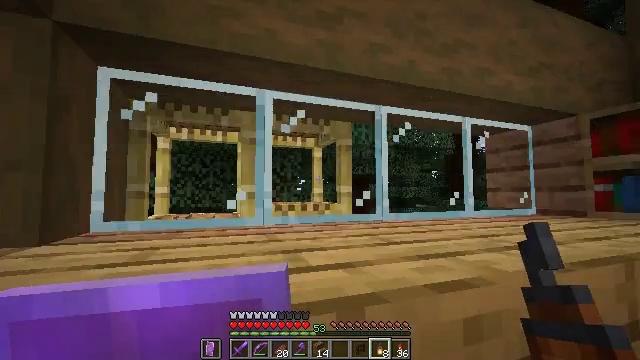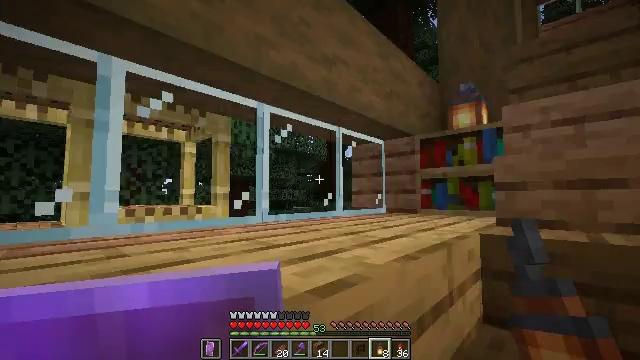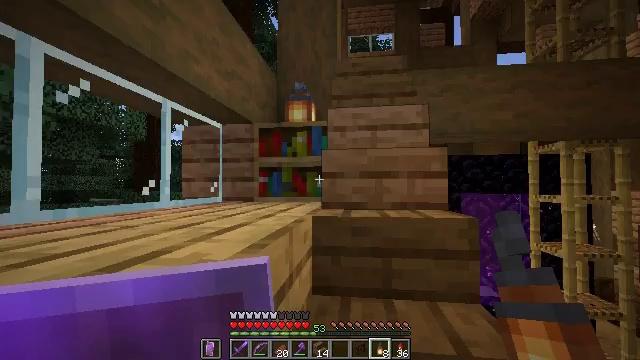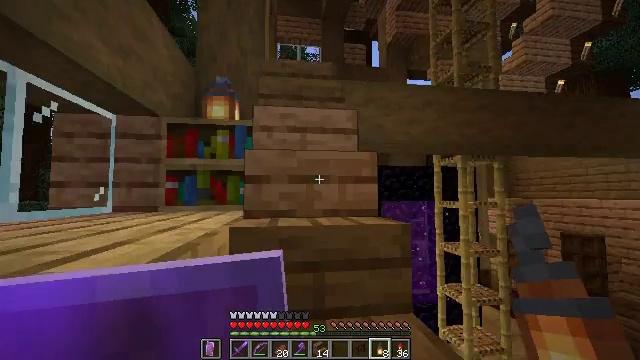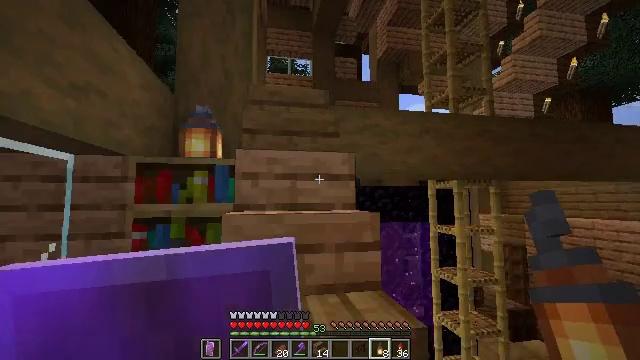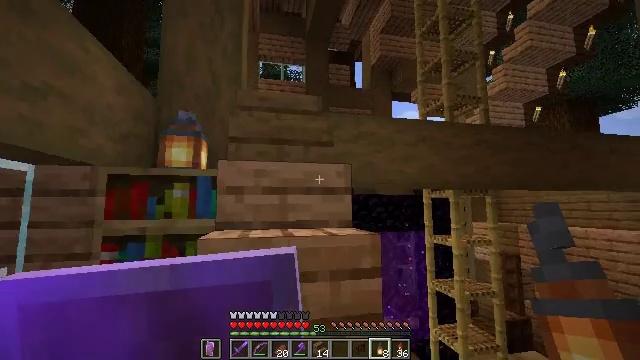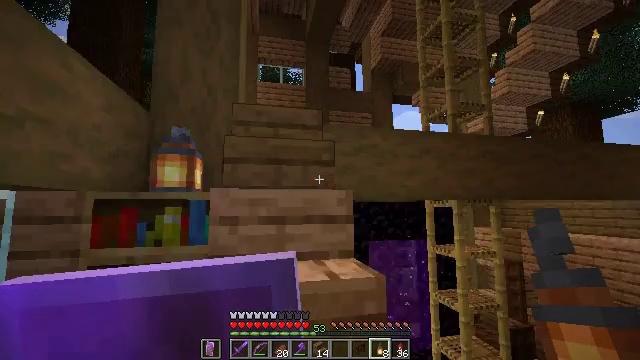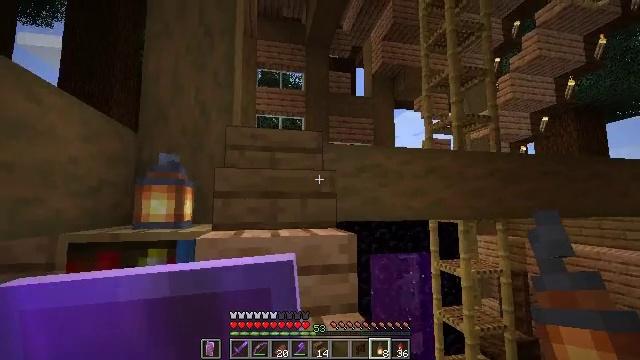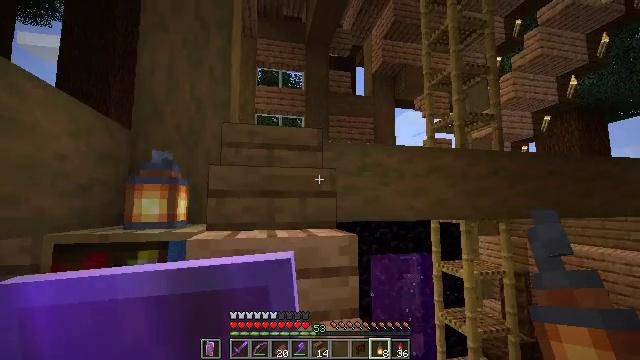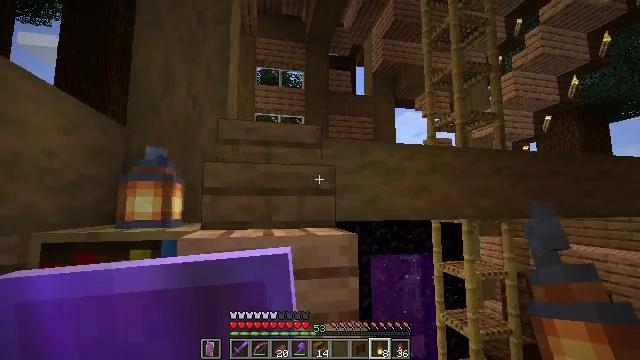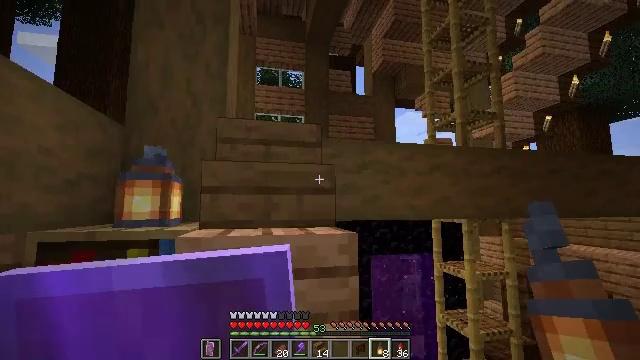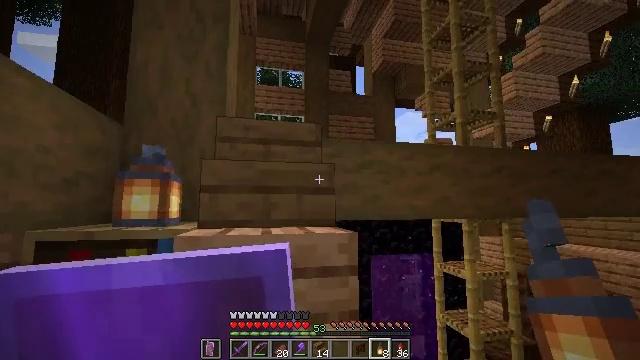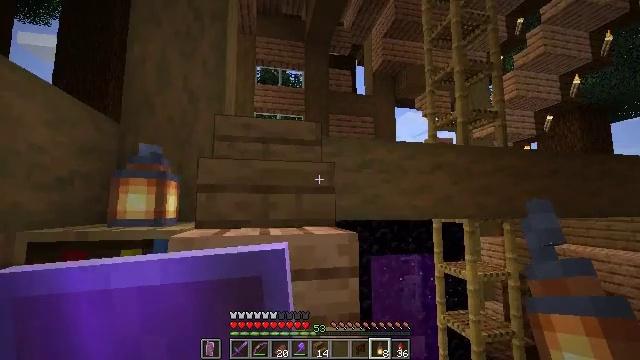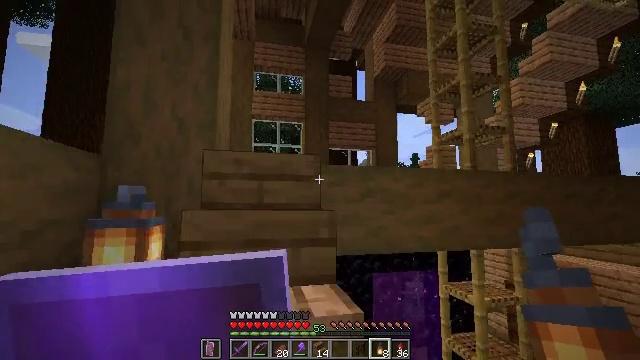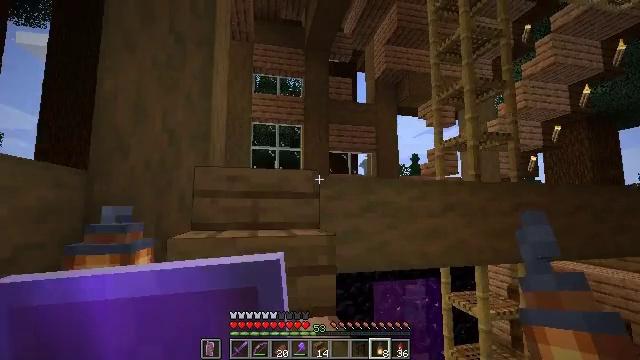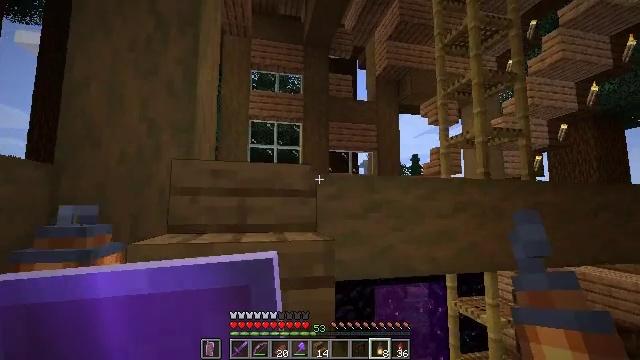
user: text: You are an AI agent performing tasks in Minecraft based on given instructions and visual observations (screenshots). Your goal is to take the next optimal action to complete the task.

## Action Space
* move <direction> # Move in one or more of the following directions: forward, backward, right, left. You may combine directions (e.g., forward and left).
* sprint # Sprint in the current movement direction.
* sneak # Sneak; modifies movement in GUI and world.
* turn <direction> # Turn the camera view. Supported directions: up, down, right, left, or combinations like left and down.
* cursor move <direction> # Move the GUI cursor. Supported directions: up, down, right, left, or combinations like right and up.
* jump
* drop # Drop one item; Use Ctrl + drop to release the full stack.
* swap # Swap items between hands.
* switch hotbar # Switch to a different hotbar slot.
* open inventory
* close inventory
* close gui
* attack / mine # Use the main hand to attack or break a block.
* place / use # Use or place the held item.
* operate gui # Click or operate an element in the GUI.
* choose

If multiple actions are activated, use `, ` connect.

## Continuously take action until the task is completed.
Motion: motion action
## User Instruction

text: Extinguish and mine the campfire.
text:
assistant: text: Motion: move forward, turn right
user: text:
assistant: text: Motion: move forward, turn right and down
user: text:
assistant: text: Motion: move forward, turn right and up
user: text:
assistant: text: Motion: move forward, turn right and up
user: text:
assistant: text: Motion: move forward, turn right and up
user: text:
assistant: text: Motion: move forward
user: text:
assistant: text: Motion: no_op
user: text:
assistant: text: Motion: no_op
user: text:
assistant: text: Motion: no_op
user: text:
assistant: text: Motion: no_op
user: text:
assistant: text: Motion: no_op
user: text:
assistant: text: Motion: move forward
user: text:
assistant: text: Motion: move forward
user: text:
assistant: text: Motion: move forward
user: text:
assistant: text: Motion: move forward
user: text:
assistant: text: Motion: move forward
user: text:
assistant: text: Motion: move forward
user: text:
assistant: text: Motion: move forward
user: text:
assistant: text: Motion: move forward
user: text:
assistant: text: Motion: move forward
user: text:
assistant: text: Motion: move forward
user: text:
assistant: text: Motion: move forward
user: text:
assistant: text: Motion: move forward
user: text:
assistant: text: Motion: move forward
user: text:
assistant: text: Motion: move forward
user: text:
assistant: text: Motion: move forward
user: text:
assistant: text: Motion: move forward
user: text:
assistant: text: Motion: no_op
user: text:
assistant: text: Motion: no_op
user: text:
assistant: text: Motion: no_op